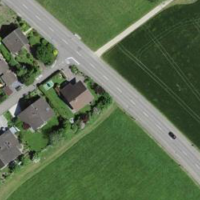
EUNIS habitat code: 25
Species observed at this site:
Portulaca oleracea
Silene latifolia
Geranium sanguineum